Interaction volume radius: 5 \u00c5
Interaction volume height: 10 \u00c5
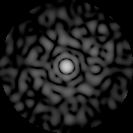
Disorder parameter: 0.8621